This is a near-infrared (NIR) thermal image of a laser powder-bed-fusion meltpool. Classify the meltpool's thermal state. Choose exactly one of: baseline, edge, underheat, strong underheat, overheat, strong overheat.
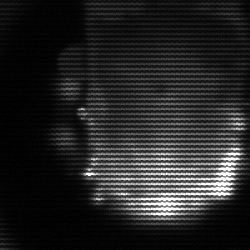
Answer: baseline